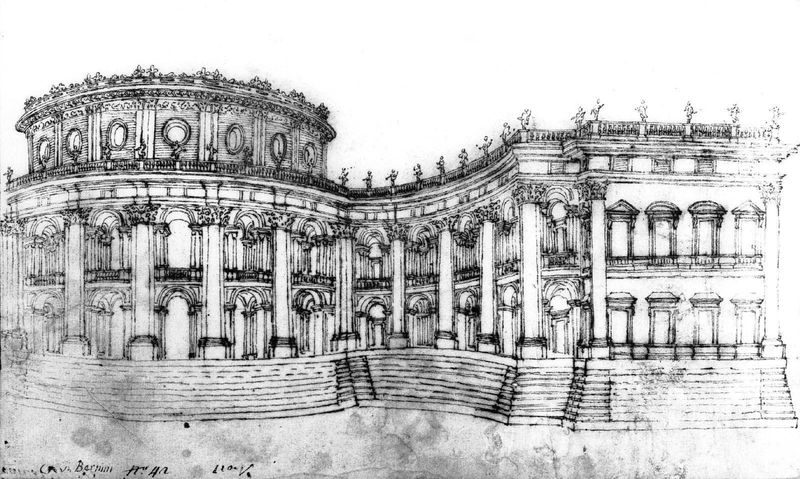
Titel: Louvre Fassadenentwurf, Bernini, erstes Projekt
Künstler: Giovanni Lorenzo Bernini
Schlagwörter: fenster, skizze, säulen, zeichnung, gebäude, haus, schloss, architektur, barock, signatur, theater, rund, skulptur, balkon, giebel, mauer, figuren, treppe, treppen, datum, zahlen, geländer, stufen, bögen, palast, rundfenster, balustrade, text, entwurf, arkaden, kapitelle, rom, kapitell, okuli, statuen, residenz, plan, dresden, aufriss, okoli, spitzgiebel, tambour, rundgiebel, zwinger, kollosalordnung, sulen